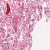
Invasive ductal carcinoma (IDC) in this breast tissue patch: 0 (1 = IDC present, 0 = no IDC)